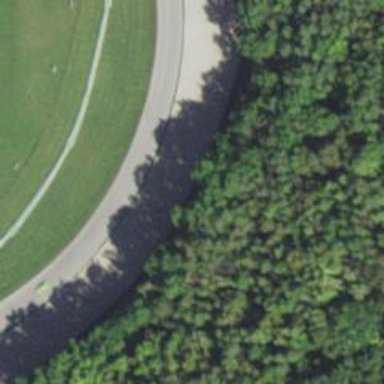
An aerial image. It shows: Raceway road.